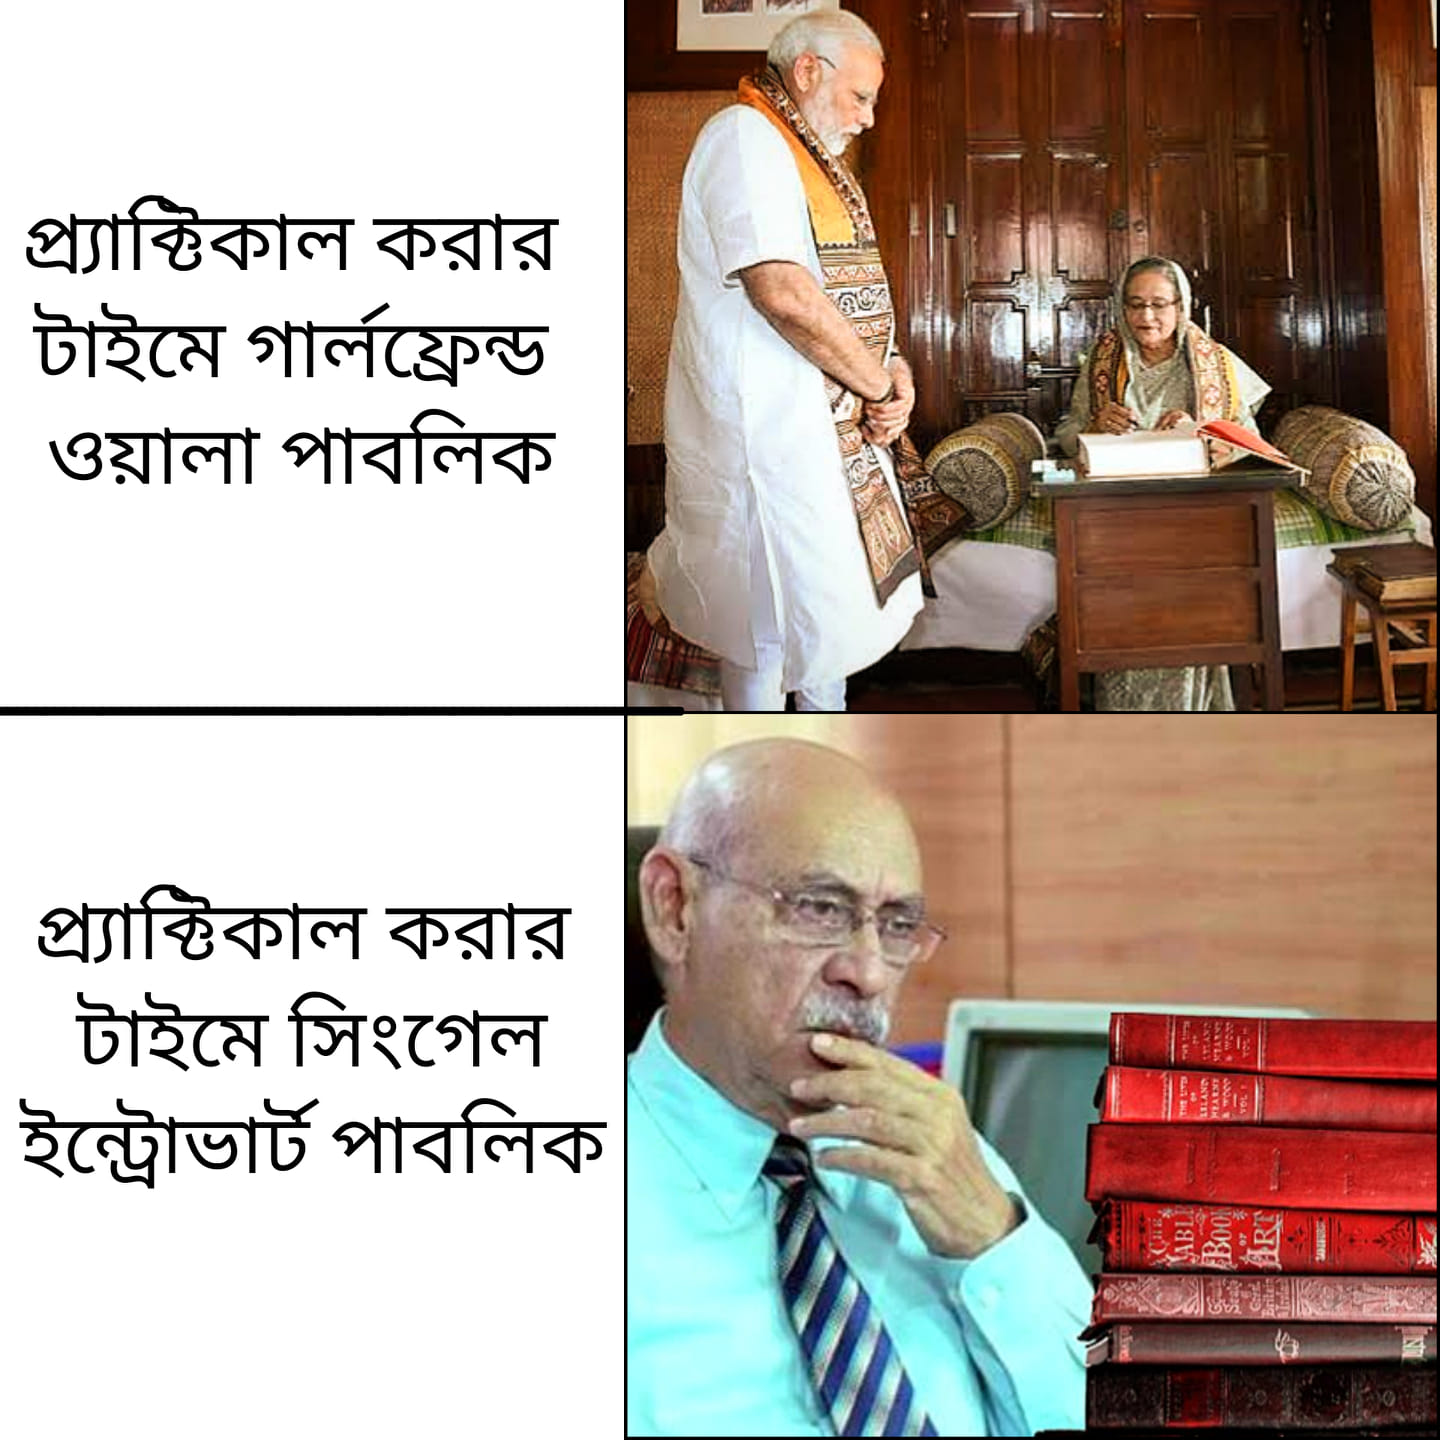
Caption:  প্র্যাক্টিকাল করার টাইমে গার্লফ্রেন্ড ওয়ালা পাবলিক     প্র্যাক্টিকাল করার টাইমে সিংগেল ইন্ট্রোভার্ট পাবলিক
Label: non-hate